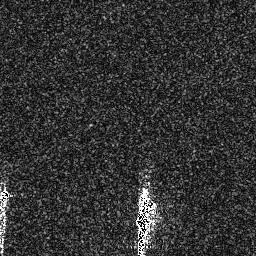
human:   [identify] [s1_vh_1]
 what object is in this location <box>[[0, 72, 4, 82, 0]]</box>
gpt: <ref>1 small ship at the bottom left</ref>